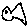
Label: fish